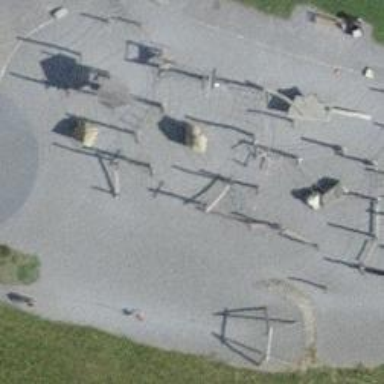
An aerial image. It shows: Playground area for leisure land.